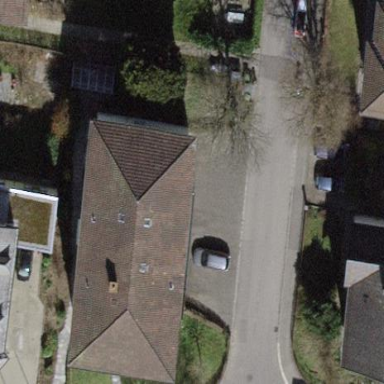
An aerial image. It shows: Building with apartments featuring tiled roof.